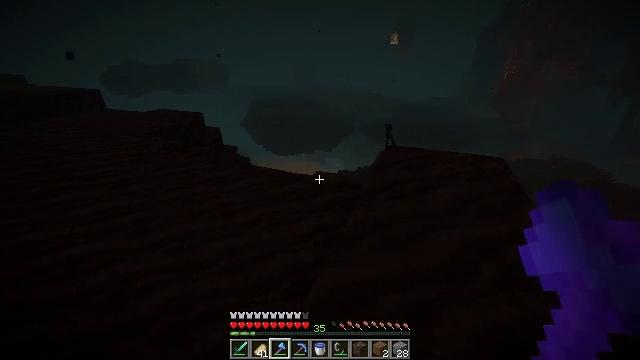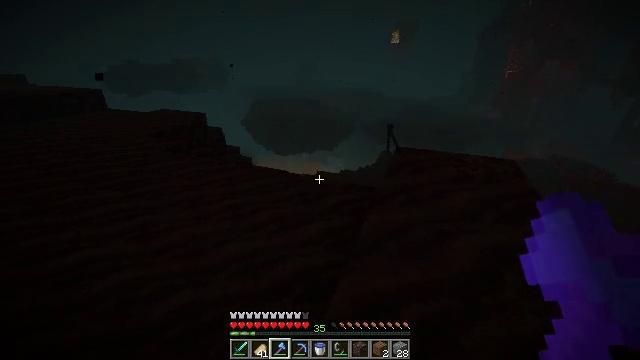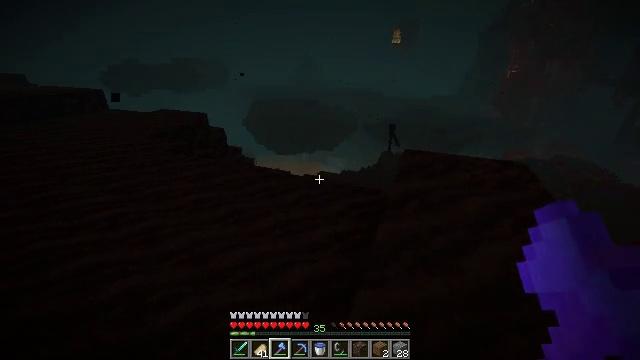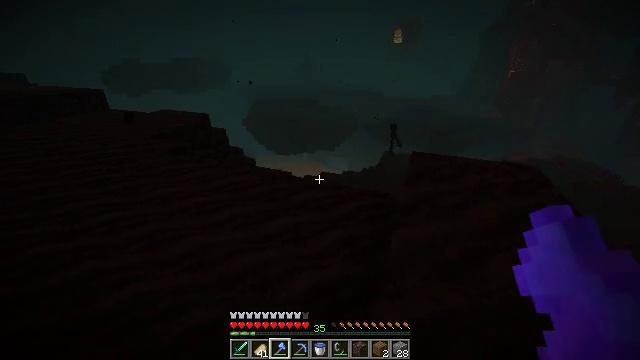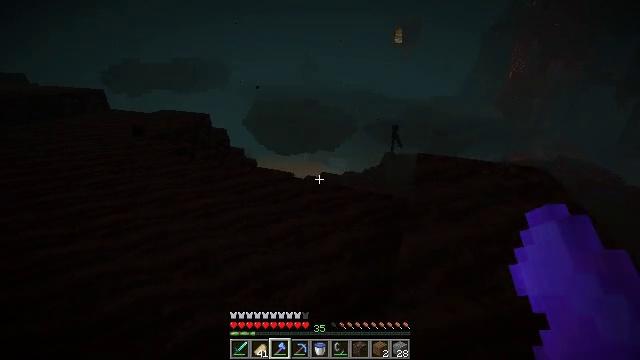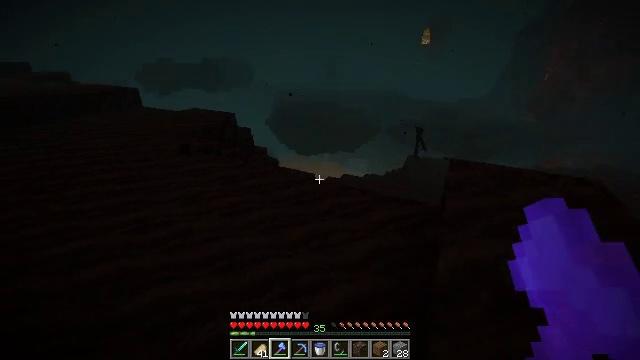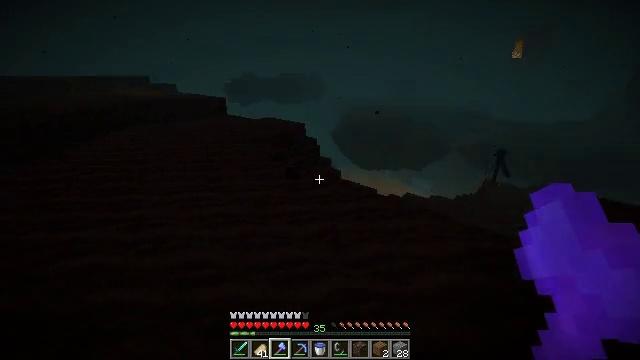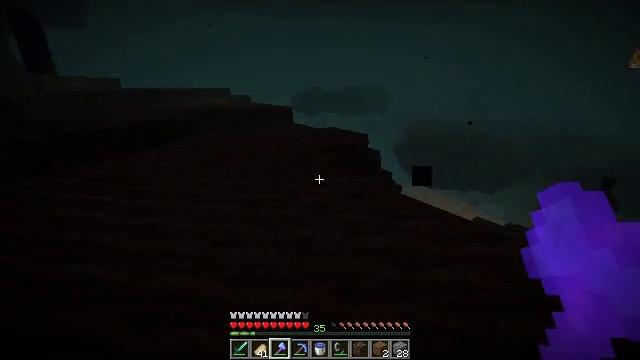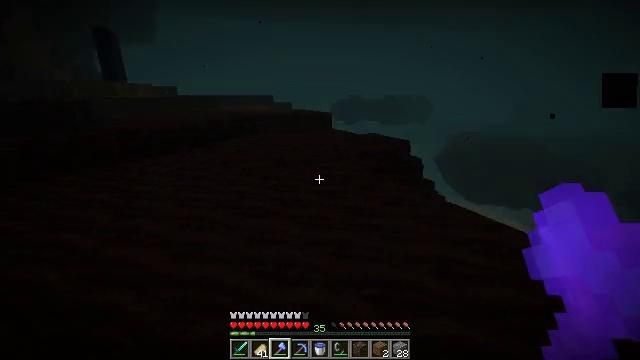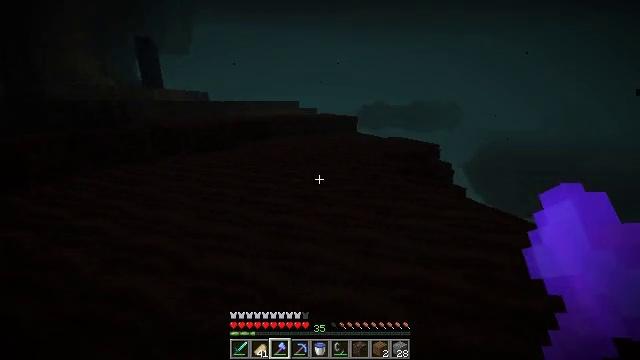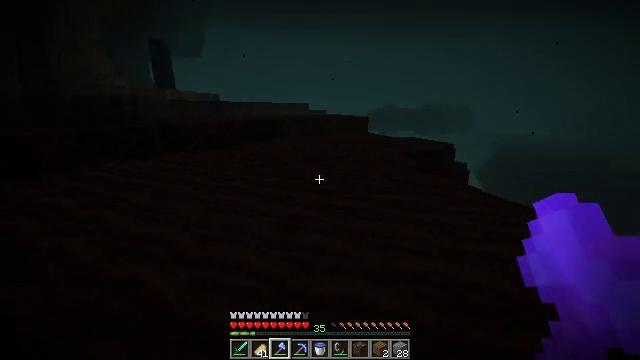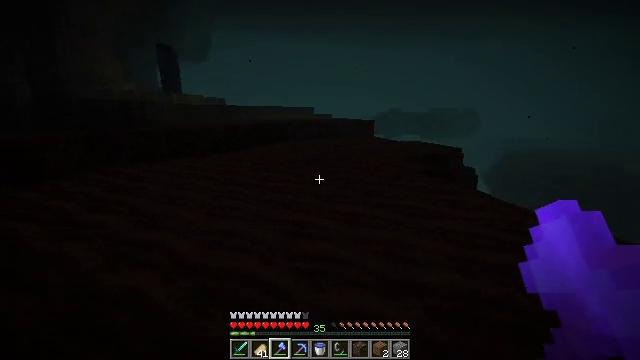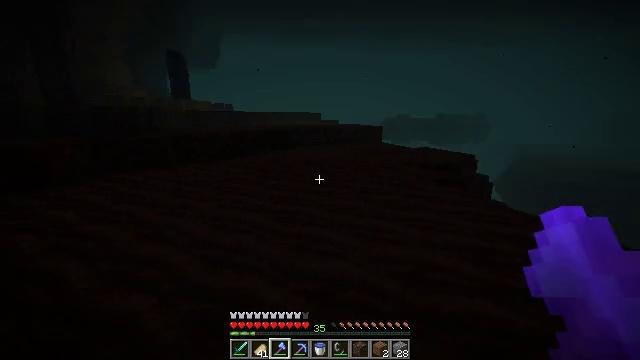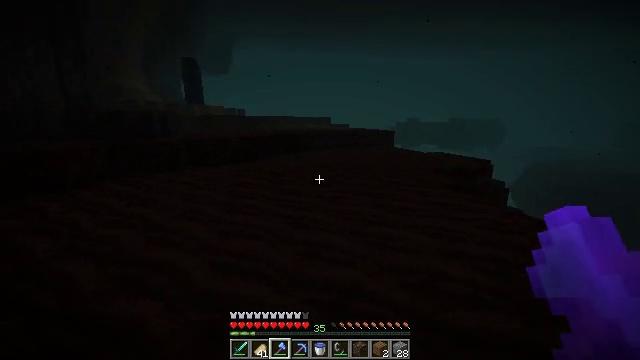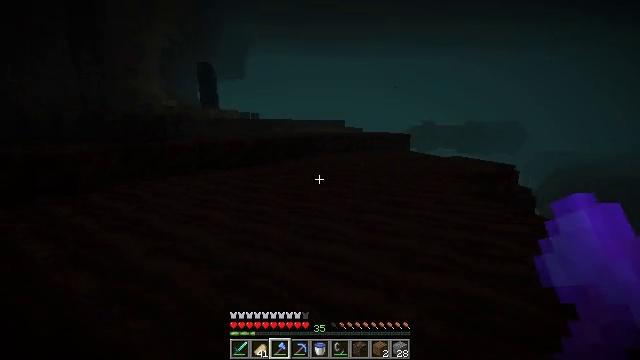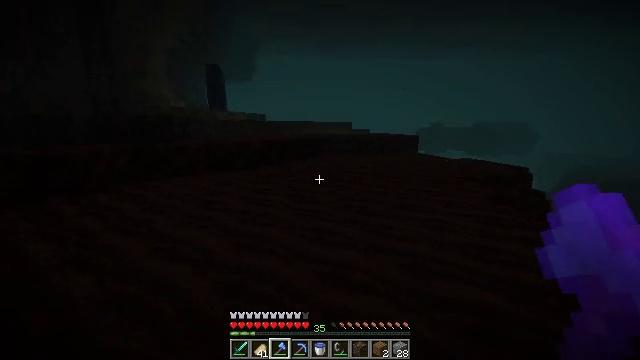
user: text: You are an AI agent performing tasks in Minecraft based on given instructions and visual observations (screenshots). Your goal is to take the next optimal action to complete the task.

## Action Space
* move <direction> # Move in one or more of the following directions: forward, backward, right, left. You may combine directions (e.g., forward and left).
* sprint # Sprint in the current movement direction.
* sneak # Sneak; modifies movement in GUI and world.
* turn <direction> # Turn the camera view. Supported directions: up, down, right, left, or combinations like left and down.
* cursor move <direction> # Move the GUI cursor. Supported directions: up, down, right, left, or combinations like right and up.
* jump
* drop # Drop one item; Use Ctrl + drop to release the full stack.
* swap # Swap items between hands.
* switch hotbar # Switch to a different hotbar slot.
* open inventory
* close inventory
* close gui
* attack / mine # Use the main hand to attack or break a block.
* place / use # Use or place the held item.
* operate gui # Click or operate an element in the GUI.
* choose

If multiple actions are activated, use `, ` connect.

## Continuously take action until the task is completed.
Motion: motion action
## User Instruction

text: Get rid of the soul fire.
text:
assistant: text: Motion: move forward and move left
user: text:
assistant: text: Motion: move forward and move left
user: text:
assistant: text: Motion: move forward and move left
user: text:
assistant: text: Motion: move forward and move left
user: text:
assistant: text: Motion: move forward and move left, turn left
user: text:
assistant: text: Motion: move forward and move left, turn left and up
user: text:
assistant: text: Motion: move forward and move left, turn left and up
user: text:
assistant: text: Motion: move forward and move left, turn left and up
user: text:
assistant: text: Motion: move forward and move left, turn left and up
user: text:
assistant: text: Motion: move forward and move left, turn left and up
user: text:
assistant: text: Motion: move forward, turn left
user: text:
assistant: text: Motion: move forward, turn left and up
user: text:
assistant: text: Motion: move forward, turn left
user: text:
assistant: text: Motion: move forward, turn left
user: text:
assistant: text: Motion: move forward, sprint, turn left
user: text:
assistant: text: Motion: move forward, sprint
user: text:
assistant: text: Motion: move forward, sprint
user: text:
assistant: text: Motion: move forward, sprint
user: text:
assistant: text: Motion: move forward
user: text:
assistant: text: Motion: move forward
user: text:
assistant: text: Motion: move forward, sprint
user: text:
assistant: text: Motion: move forward, sprint
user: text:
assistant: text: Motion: move forward, sprint
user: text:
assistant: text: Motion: move forward
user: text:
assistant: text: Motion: move forward
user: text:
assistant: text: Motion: move forward
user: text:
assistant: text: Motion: move forward, turn right
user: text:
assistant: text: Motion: move forward, turn right
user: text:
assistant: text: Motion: move forward, turn right
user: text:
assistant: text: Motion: move forward and move left, turn right